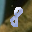
Label: 8